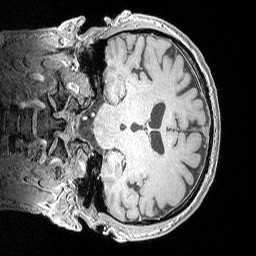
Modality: MP2RAGE
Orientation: coronal
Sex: male
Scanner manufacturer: siemens
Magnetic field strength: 3 T
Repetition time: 5 s
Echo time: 0.00292 s